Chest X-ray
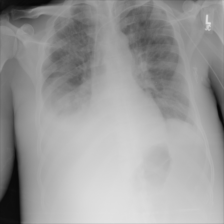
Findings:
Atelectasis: negative
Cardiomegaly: negative
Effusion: positive
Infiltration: negative
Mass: negative
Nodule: negative
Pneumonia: negative
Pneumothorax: negative
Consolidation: negative
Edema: positive
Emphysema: negative
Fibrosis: negative
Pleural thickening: negative
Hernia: negative